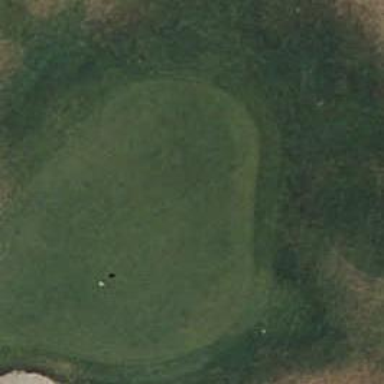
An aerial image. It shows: Golf green.